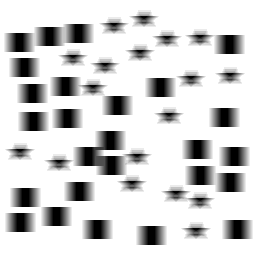
Squares: 26
Triangles: 0
Stars: 18
Total shapes: 44